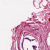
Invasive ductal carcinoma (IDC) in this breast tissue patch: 0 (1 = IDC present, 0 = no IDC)